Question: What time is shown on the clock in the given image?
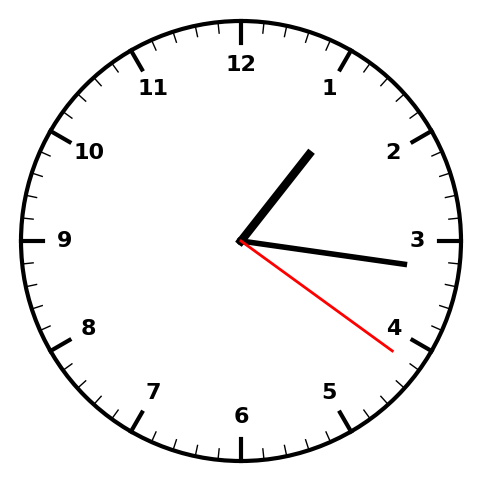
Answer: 01:16:21